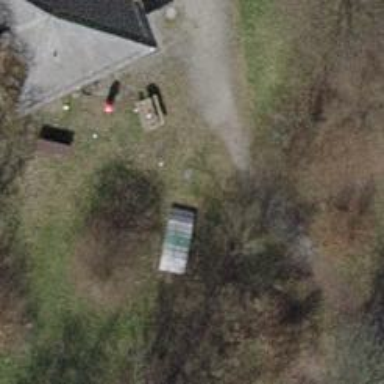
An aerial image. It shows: BBQ amenity.